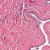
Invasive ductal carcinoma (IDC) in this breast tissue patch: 0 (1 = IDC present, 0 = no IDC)